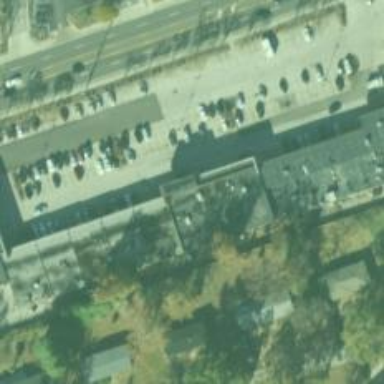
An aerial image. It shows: Clinic.